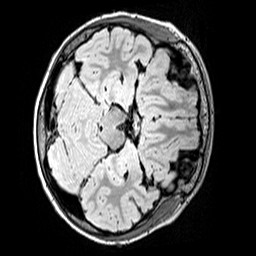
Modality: FLAIR
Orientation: axial
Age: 11
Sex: male
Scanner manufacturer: siemens
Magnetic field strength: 3 T
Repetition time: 5 s
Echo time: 0.388 s